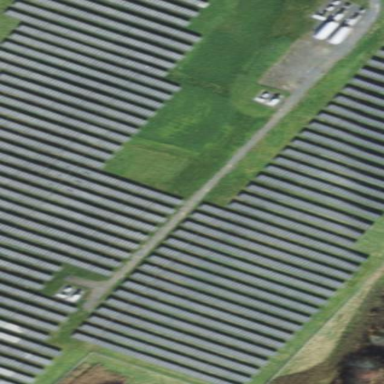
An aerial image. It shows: Industrial area with solar photovoltaic power plant. The plant also utilizes battery as power source.